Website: macys
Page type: review-order
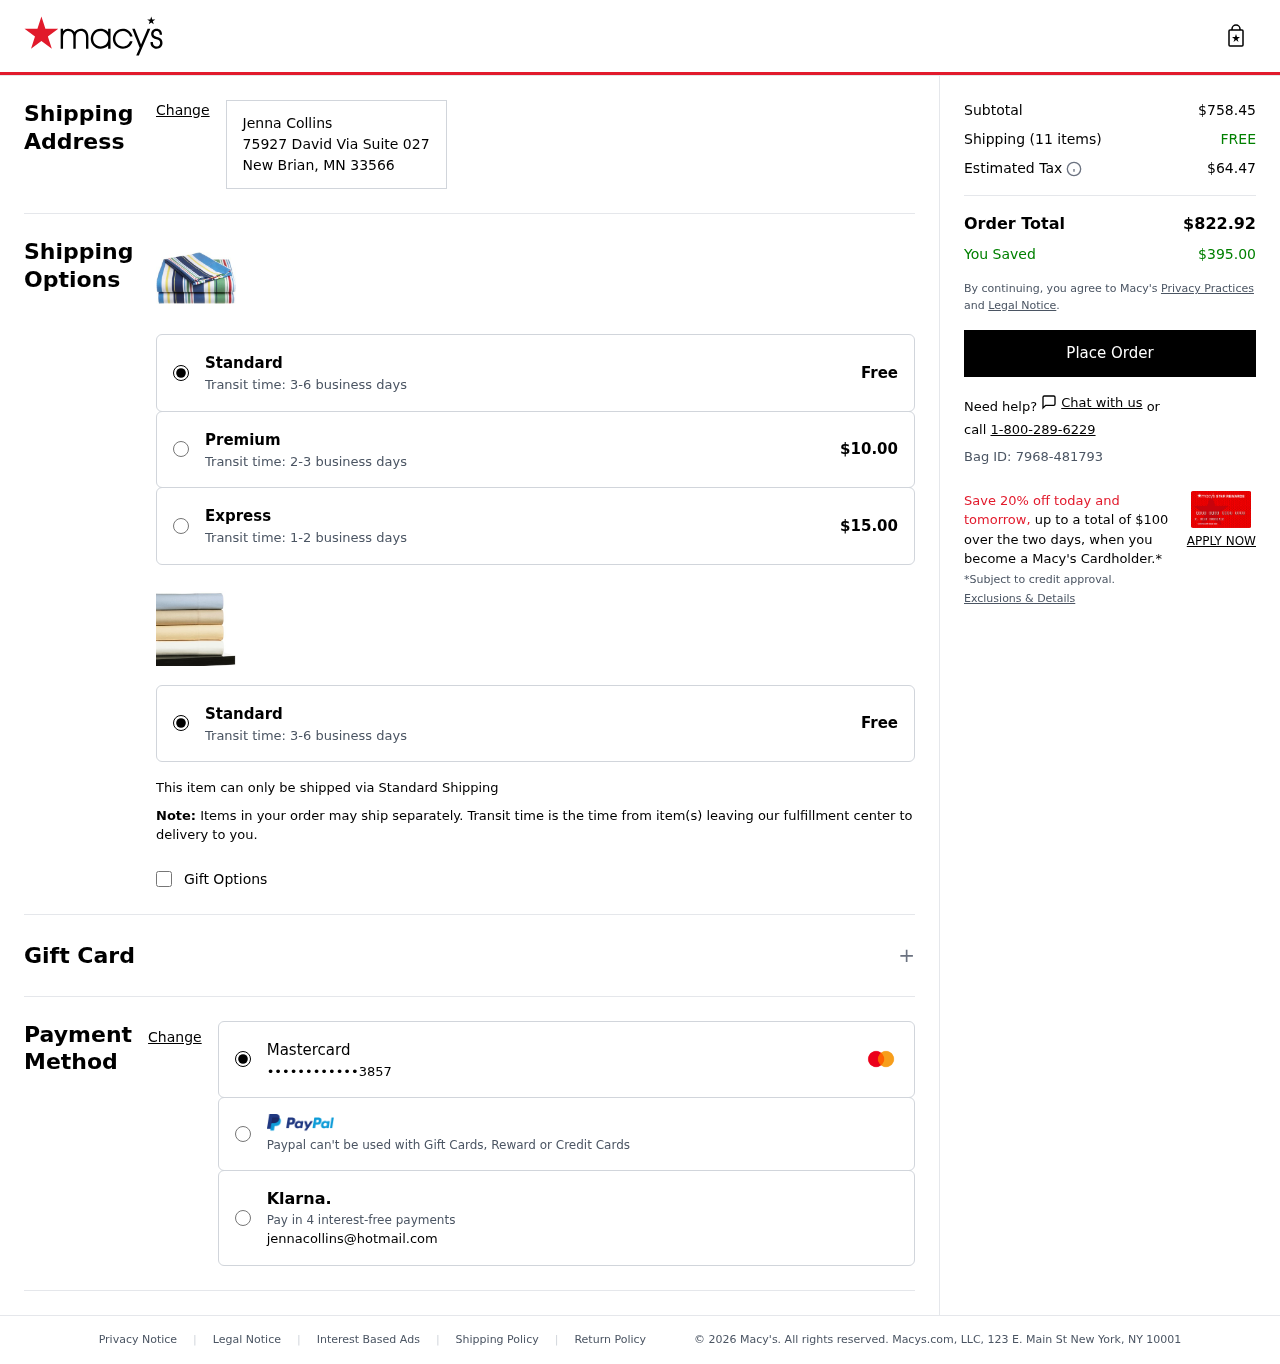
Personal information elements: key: PII_CARD_LAST4
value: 3857
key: PII_CARD_TYPE
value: Mastercard
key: PII_CITY
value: New Brian
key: PII_EMAIL
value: jennacollins@hotmail.com
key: PII_FULLNAME
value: Jenna Collins
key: PII_POSTCODE
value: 33566
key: PII_STATE_ABBR
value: MN
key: PII_STREET
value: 75927 David Via Suite 027
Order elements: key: ORDER_SUBTOTAL
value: $758.45
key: ORDER_NUM_ITEMS
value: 11
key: ORDER_SHIPPING_COST
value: FREE
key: ORDER_TAX
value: $64.47
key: ORDER_TOTAL
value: $822.92
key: ORDER_SAVINGS
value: $395.00
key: ORDER_BAG_ID
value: Bag ID: 7968-481793